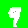
Digit: 9